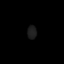
Tissue: lung
Cell type: Endothelial cells
Senescence score: 0.5618
Nuclear area (px): 120
Mean DAPI intensity: 28.933